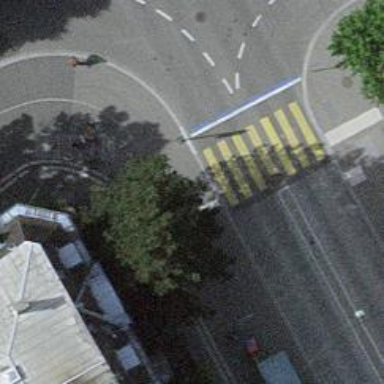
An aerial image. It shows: Kerb serving as barrier.